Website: walmart
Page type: payment
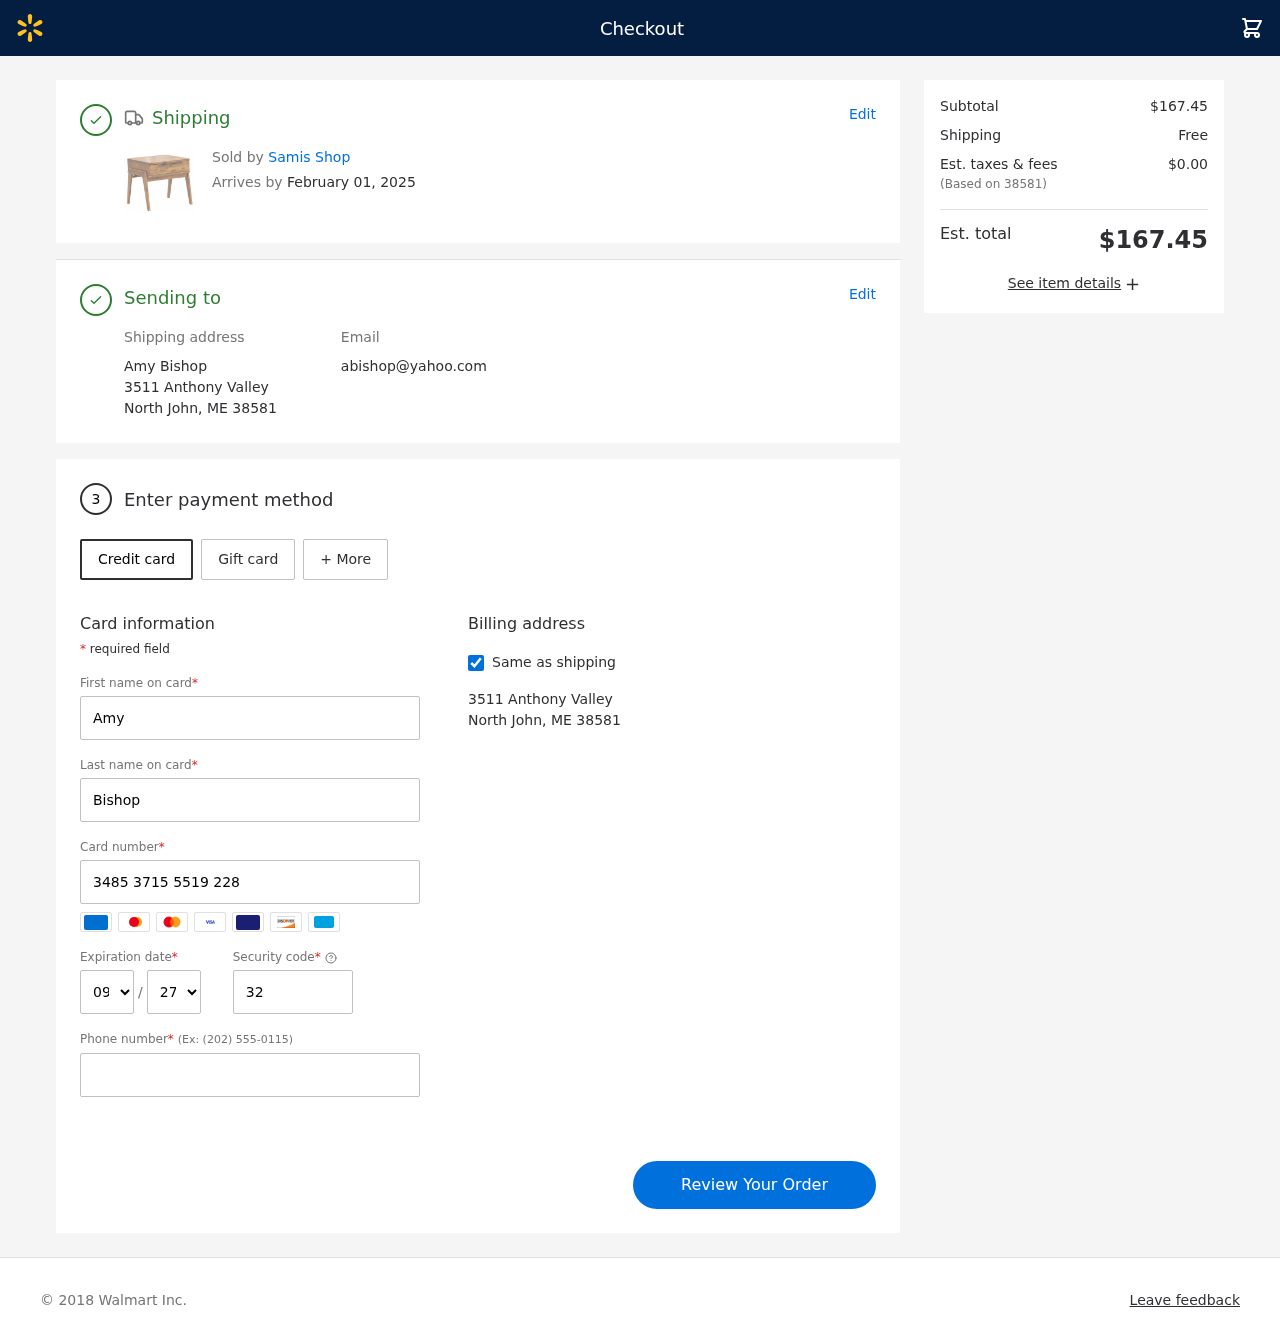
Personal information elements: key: PII_CARD_CVV
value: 3231
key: PII_CARD_EXPIRY_MONTH
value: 09
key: PII_CARD_EXPIRY_YEAR
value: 27
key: PII_CARD_NUMBER
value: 3485 3715 5519 228
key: PII_CITY_STATE_ZIP
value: North John, ME 38581
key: PII_EMAIL
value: abishop@yahoo.com
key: PII_FIRSTNAME
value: Amy
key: PII_FULLNAME
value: Amy Bishop
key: PII_LASTNAME
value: Bishop
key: PII_PHONE
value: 4673843405
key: PII_POSTCODE
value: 38581
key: PII_STREET
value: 3511 Anthony Valley
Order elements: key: ORDER_DELIVERY_DATE
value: February 01, 2025
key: ORDER_SUBTOTAL
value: $167.45
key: ORDER_SHIPPING_COST
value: Free
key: ORDER_TAX
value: $0.00
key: ORDER_TOTAL
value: $167.45